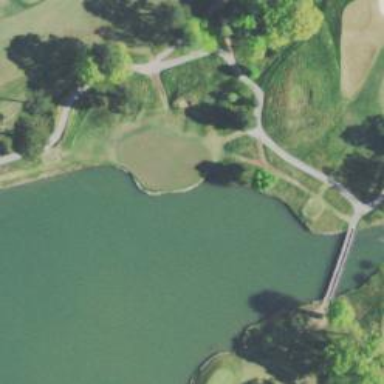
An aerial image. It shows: Golf hole.